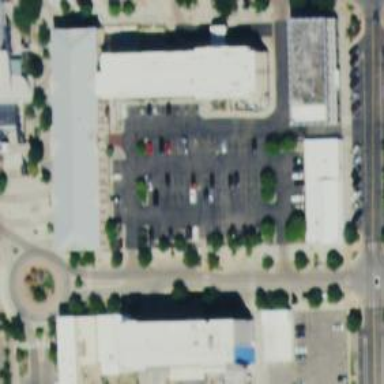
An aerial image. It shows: Parking space is available.